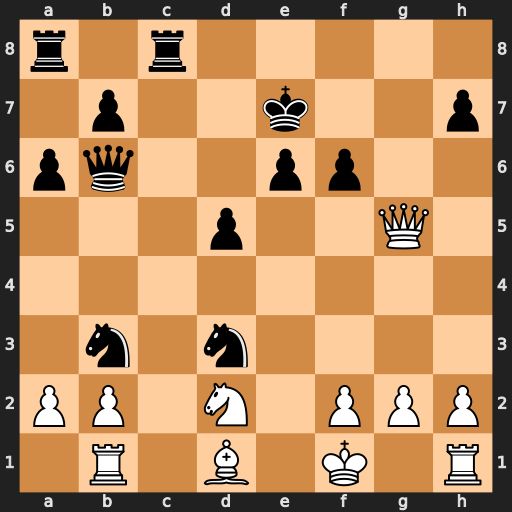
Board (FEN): r1r5/1p2k2p/pq2pp2/3p2Q1/8/1n1n4/PP1N1PPP/1R1B1K1R
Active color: w
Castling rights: -
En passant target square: -
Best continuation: Qg7+ Kd6 Qg3+